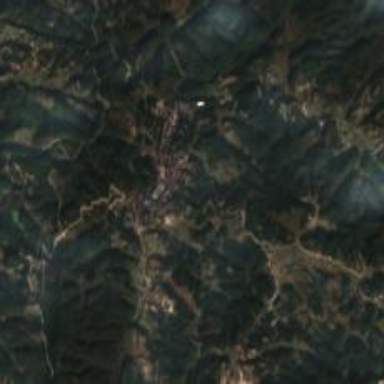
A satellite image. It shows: Ethnic township within town.